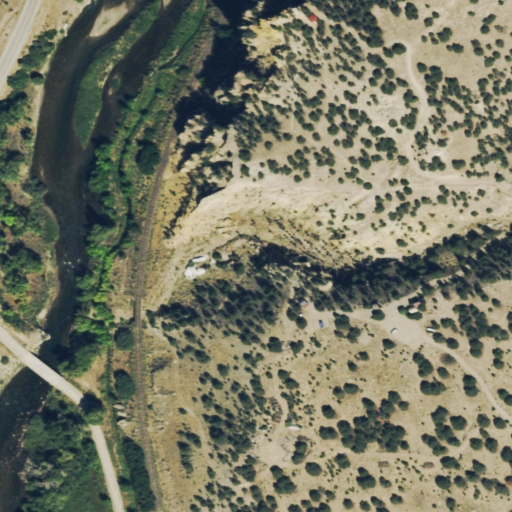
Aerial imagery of valley in Colorado named Wells Gulch containing shrub, evergreen forest, woody wetlands, low intensity development, open water, and medium intensity development